Current action and preconditions to check: trajectory_clear

Your task: For each precondition in the list above, predict whether it will hold at this action.

Consider the current scene as observed from the mobile robot's camera, and analyze the predicted future states of all dynamic agents (e.g., people, animals, vehicles, or any moving entities) within the NEXT SECOND.

IMPORTANT: Only answer "very likely" if you are absolutely certain—based on strong, clear evidence—that a dynamic agent will violate the precondition in the predicted future state. Do NOT answer "very likely" for unlikely, ambiguous, or low-probability risks.

Ask yourself for each precondition: Is there a high probability, with clear and convincing evidence, that the predicted future states of any dynamic agent will interfere with the predicted future state of the currently executing action within the NEXT SECOND, causing that precondition to fail?

Assess the risk level based on these predictions. Use "likely" or "very likely" if motions create a clear risk of interference.

Use "neutral" or "improbable" if agents are nearby but their predicted paths are clearly diverging or non-conflicting.

Failure Risk Categories: "very improbable", "improbable", "neutral", "likely", "very likely"

Answer Format: Output ONLY the probability_of_failure value from these categories: "very improbable", "improbable", "neutral", "likely", "very likely"

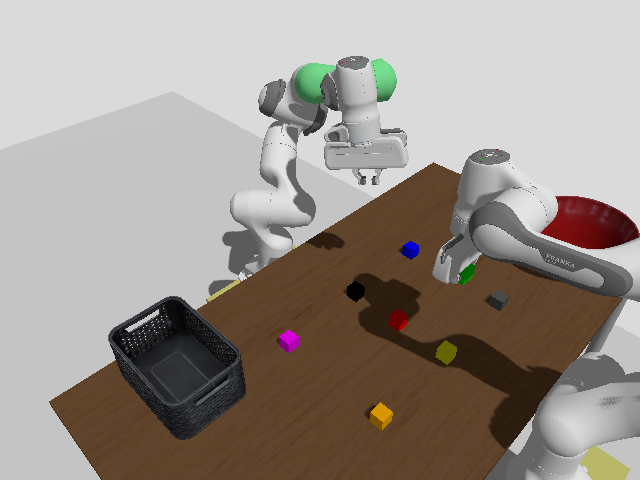

Answer: very improbable